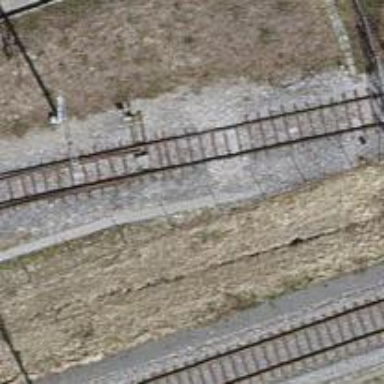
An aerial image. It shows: Railway switch.